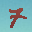
Label: 7